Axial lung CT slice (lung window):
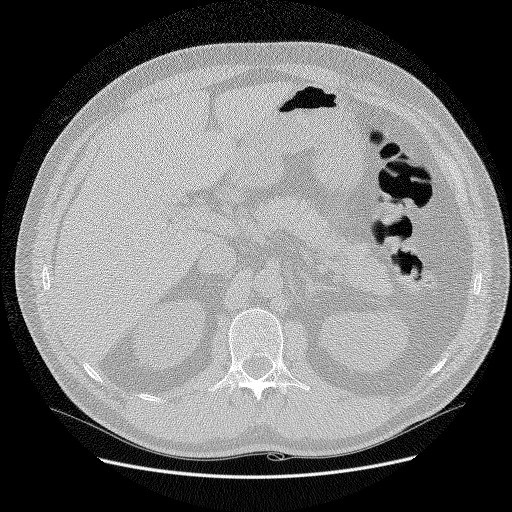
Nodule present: no